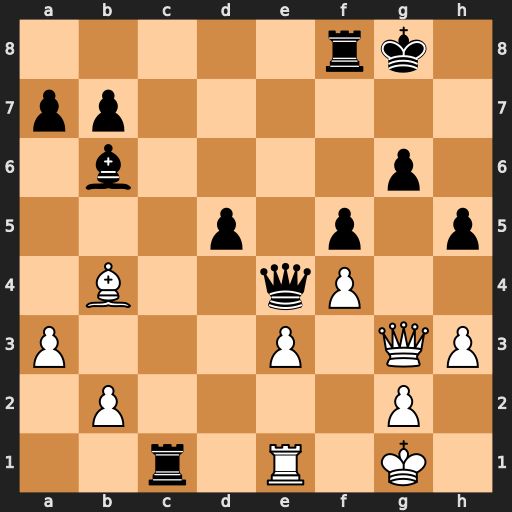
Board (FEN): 5rk1/pp6/1b4p1/3p1p1p/1B2qP2/P3P1QP/1P4P1/2r1R1K1
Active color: w
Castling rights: -
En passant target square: -
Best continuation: Qxg6+ Kh8 Qh6+